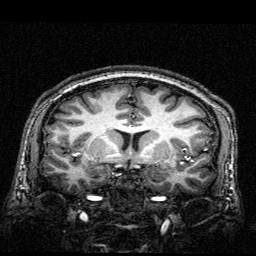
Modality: T1w
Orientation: sagittal
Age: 20
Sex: male